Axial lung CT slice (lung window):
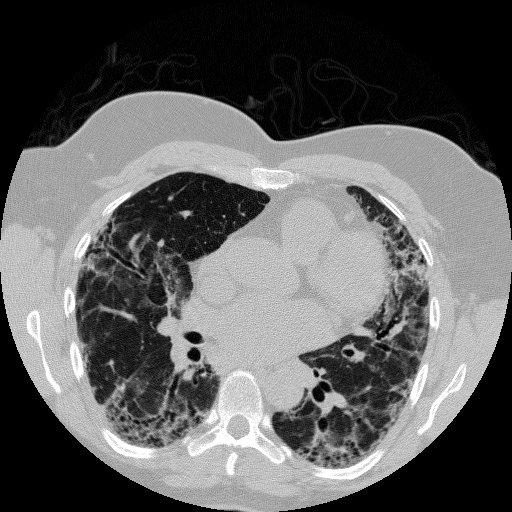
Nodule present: no